七年级 · 度量几何学
如图, 将一个边长为 $a+b$ 的正方形图形分割成四部分 (两个正方形和两个长方形), 请认真观察图形.解答下列问题:

(1)根据图中条件.请用两种方法表示该图形的总面积, 可得如下公式: $\qquad$ $=$ $\qquad$ ;

(2)如果图中的 $a, b(a>b>0)$ 满足 $a^{2}+b^{2}=57$,

$a b=12$. 则 $a+b=$ $\qquad$ ;

(3) 已知 $(5+x)^{2}+(x+3)^{2}=60$, 求 $(5+x)(x+3)$ 的值.
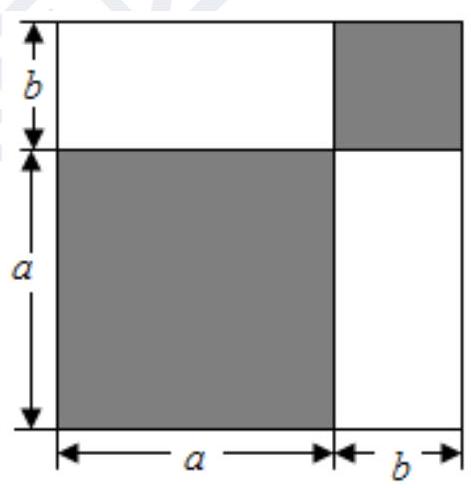
答案: 【答案】 $(a+b)^{2} ; a^{2}+2 a b+b^{2}$; 9

【解析】解: (1) $S_{\text {四边形 }}=(a+b)(a+b)=(a+b)^{2}$, $S_{\text {四边形 }}=a b+a^{2}+b^{2}+a b=a^{2}+$ $2 a b+b^{2}$,

则 $(a+b)^{2}=a^{2}+2 a b+b^{2}$,

故答案为: $(a+b)^{2} ; a^{2}+2 a b+b^{2}$;

(2) $\because a^{2}+b^{2}=57, a b=12$,

$\therefore(a+b)^{2}=a^{2}+b^{2}+2 a b=57+2 \times 12=81$,

$\therefore a+b=9$,

故答案为: 9 ;

$$
\begin{aligned}
& (3) \because(5+x)^{2}+(x+3)^{2}=60 \\
& \therefore(5+x)^{2}-2(5+x)(x+3)+(x+3)^{2}+2(5+x)(x+3)=60 \\
& {[(5+x)-(x+3)]^{2}+2(5+x)(x+3)=60} \\
& (5+x-x-3)^{2}+2(5+x)(x+3)=60 \\
& 2^{2}+2(5+x)(x+3)=60 \\
& 2(5+x)(x+3)=56
\end{aligned}
$$

$(5+x)(x+3)=28$

答: $(5+x)(x+3)$ 的值为 28 .

(1)第一种表示方法: 利用正方形的面积公式, 可得: $(a+b)(a+b)=(a+b)^{2}$; 第二种方法: 可看作四个图形的面积之和, 可得: $a b+a^{2}+b^{2}+a b=a^{2}+2 a b+b^{2}$, 从而可得结果;

(2)完全平方公式: $(a \pm b)^{2}=a^{2} \pm 2 a b+b^{2}$, 利用已知条件, 结合完全平方公式即可求解;

(3)利用 $(a-b)^{2}=a^{2}-2 a b+b^{2}$, 把已知的条件构造出有所求的式子的形式, 从而可以求得结果.

本题主要考查完全平方公式的几何背景.